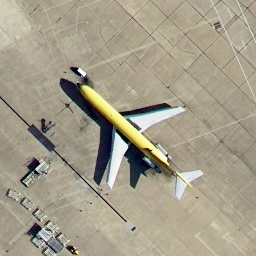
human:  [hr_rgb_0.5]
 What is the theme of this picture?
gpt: airport

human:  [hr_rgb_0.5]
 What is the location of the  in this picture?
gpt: center

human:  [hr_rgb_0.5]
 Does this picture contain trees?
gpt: no

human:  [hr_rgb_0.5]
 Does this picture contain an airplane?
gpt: yes